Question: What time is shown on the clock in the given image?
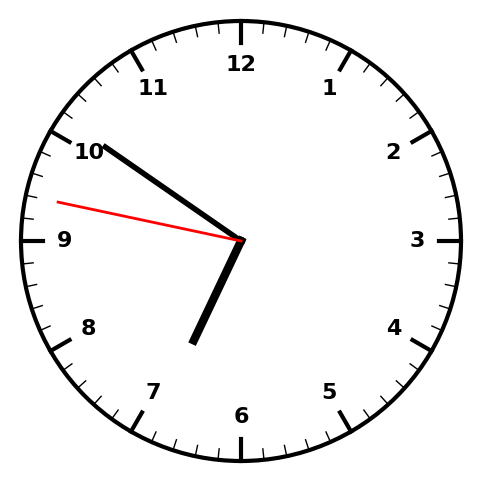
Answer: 06:50:47